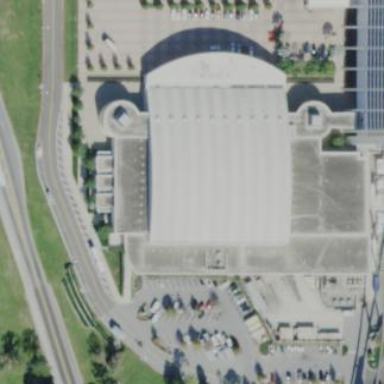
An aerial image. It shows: Conference centre building.